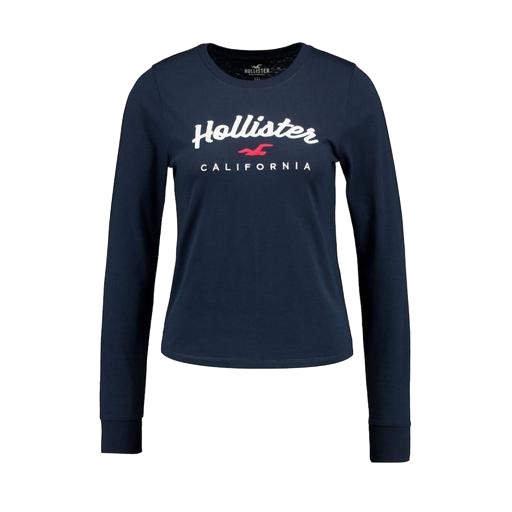
blue iconic women's long-sleeved t-shirt, longsleeve t-shirt, long sleeve tee, white background